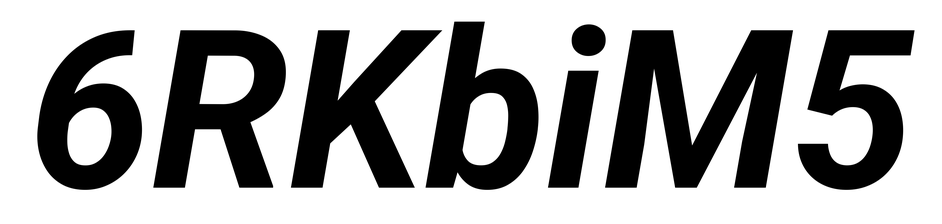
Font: Roboto-Italic_Bold_Italic